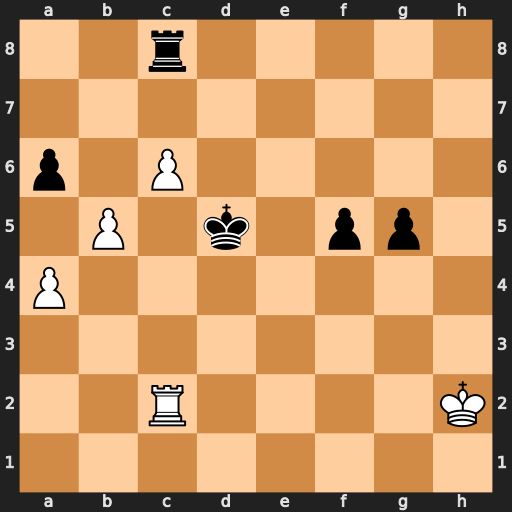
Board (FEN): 2r5/8/p1P5/1P1k1pp1/P7/8/2R4K/8
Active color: w
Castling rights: -
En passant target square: -
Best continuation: c7 Rxc7 Rxc7